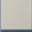
Piece: xx